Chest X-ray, PA view. Patient: 43 years old, sex F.
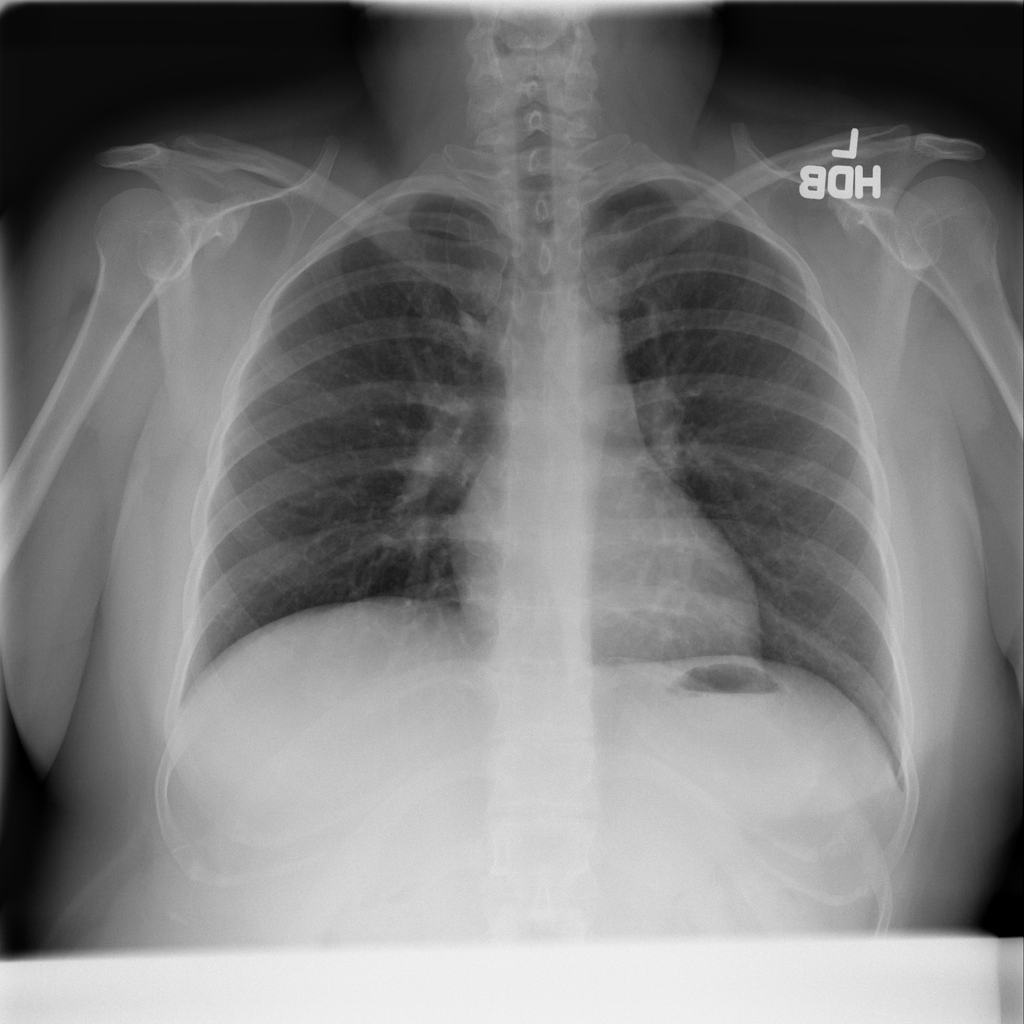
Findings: No Finding